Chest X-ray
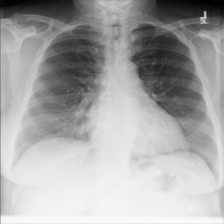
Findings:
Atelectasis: negative
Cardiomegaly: negative
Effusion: negative
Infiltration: negative
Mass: negative
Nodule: negative
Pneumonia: negative
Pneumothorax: negative
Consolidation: negative
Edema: negative
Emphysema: negative
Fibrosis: negative
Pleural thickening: negative
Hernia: negative